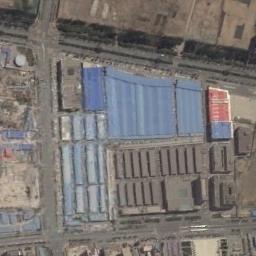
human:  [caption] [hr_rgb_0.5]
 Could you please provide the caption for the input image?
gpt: There are many paths around the industrial area .

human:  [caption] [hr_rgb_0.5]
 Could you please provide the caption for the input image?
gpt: There are many houses of different shapes and sizes in the industrial zone .

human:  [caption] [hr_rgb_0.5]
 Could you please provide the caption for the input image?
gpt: The industrial area with some neatly arranged workshops of different colors is surrounded by roads .

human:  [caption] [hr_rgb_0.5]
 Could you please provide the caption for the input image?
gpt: In an industrial area, There are neatly planned factories and roads, Green belts, And free land .

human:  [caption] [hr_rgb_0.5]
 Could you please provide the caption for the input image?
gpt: There are some brown buildings and blue buildings on the industrial area .